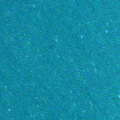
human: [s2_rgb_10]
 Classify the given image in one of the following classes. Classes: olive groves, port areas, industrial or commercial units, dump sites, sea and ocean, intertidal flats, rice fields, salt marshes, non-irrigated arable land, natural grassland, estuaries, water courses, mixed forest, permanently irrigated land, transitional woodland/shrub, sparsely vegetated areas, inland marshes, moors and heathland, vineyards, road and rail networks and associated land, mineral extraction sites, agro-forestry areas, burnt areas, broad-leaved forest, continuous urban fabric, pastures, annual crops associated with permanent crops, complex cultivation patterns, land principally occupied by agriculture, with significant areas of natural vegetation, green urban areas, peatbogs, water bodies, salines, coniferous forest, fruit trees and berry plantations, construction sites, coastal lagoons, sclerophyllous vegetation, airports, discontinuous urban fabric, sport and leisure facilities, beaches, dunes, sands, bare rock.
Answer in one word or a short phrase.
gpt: sea and ocean